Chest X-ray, AP view. Patient: 29 years old, sex M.
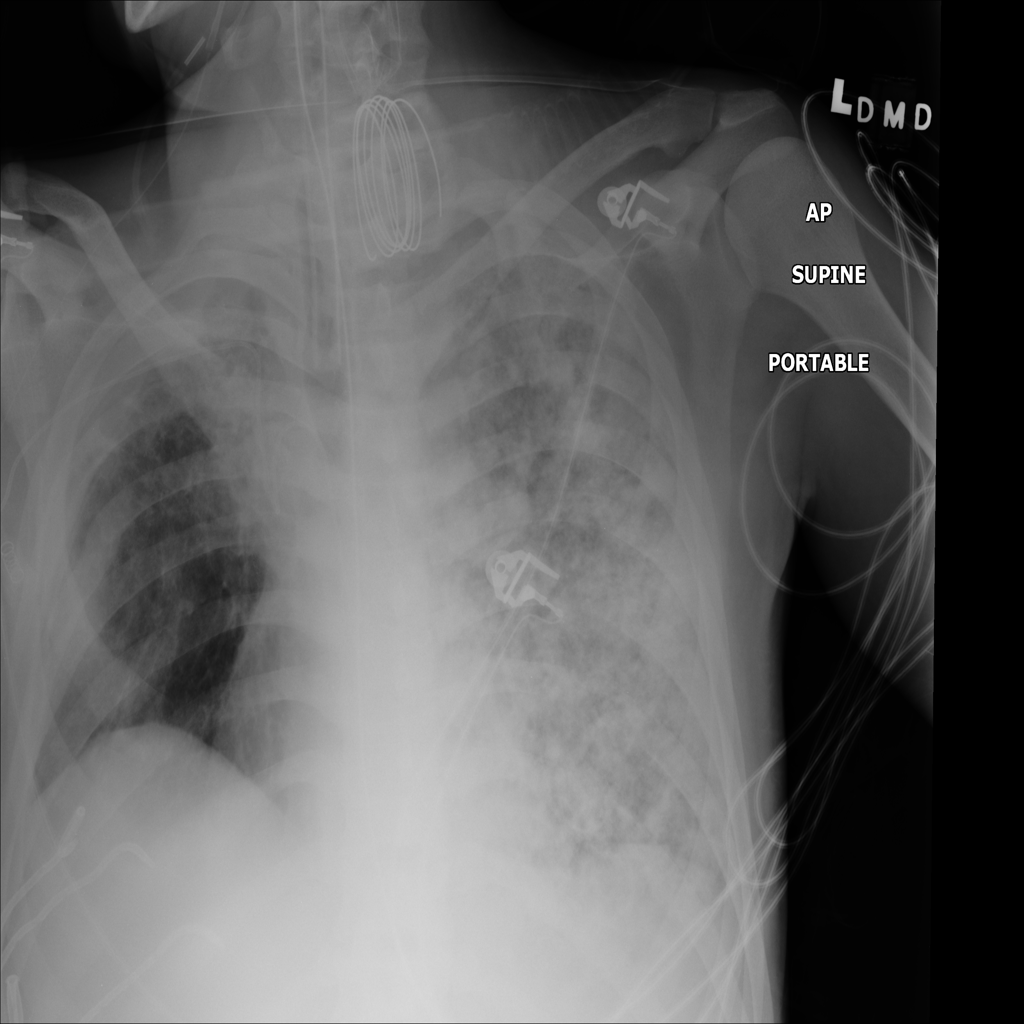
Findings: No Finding